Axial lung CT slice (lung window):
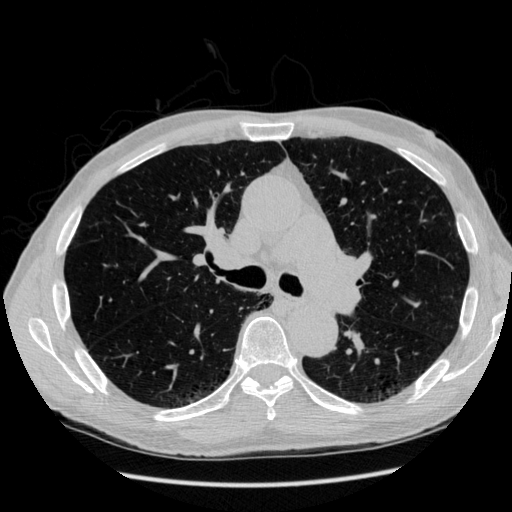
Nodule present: no